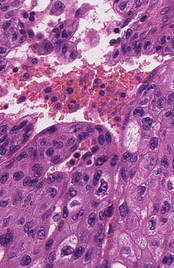
Tumor epithelial tissue: yes
Tumor-associated stroma tissue: no
Normal tissue: no